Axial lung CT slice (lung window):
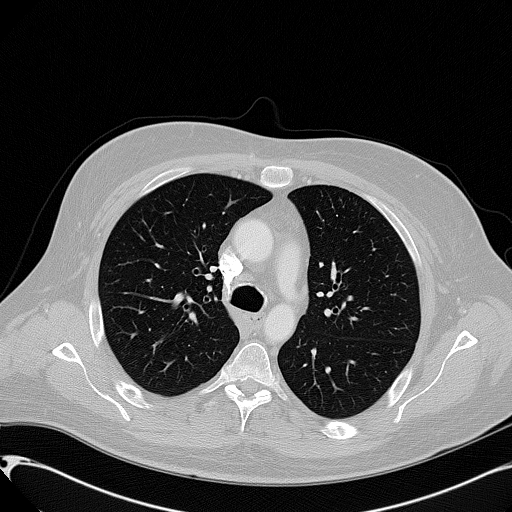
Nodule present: no